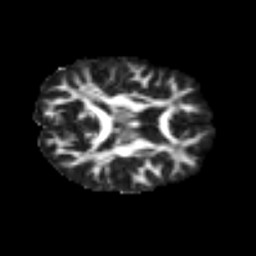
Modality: FA
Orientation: axial
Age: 49
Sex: male
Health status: ill
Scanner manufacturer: siemens
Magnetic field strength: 3 T
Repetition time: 8.7 s
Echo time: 0.11 s